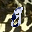
Label: 5